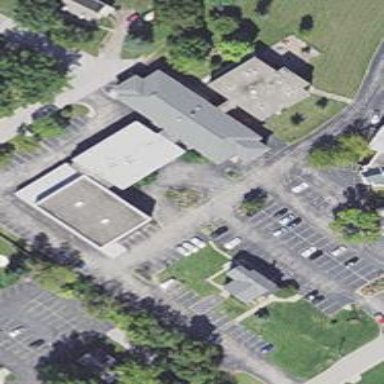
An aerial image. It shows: School building.